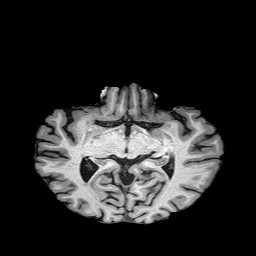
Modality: T1w
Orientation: coronal
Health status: healthy